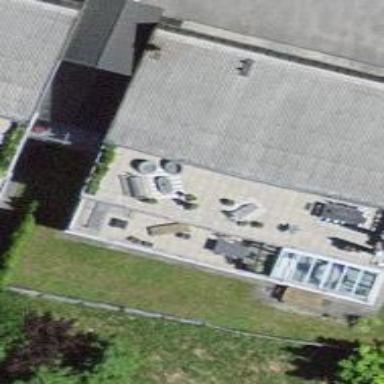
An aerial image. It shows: Residential building.